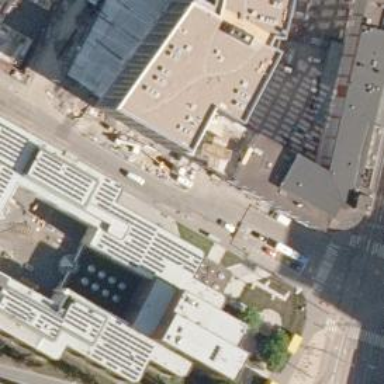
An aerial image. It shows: Horizontal office building.